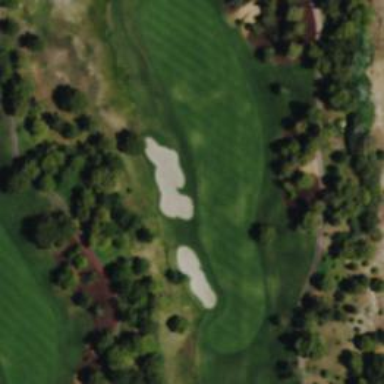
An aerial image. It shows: Grassy area designated as golf fairway.